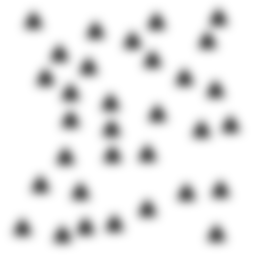
Squares: 0
Triangles: 32
Stars: 0
Total shapes: 32